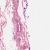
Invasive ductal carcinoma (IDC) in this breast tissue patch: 0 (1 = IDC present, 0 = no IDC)